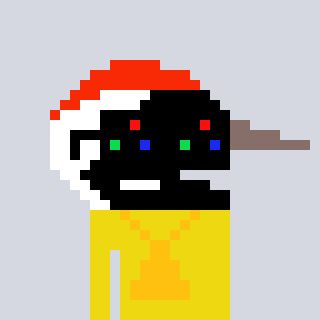
a pixel art character with square black sunglasses, a crane-shaped head and a yellow-colored body on a cool background